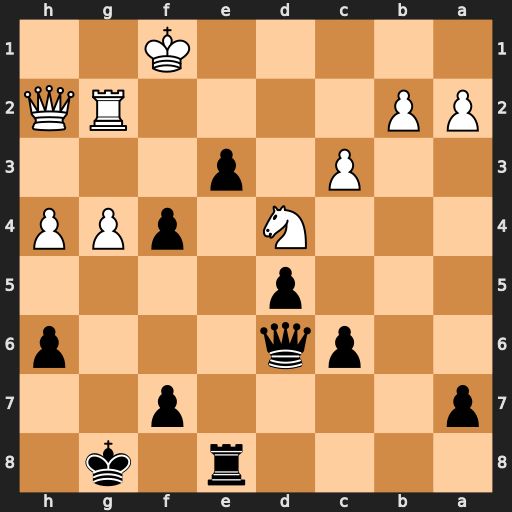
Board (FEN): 4r1k1/p4p2/2pq3p/3p4/3N1pPP/2P1p3/PP4RQ/5K2
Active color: b
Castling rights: -
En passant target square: -
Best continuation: c5 Ne2 Qg6 Nxf4 Qb1+